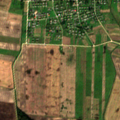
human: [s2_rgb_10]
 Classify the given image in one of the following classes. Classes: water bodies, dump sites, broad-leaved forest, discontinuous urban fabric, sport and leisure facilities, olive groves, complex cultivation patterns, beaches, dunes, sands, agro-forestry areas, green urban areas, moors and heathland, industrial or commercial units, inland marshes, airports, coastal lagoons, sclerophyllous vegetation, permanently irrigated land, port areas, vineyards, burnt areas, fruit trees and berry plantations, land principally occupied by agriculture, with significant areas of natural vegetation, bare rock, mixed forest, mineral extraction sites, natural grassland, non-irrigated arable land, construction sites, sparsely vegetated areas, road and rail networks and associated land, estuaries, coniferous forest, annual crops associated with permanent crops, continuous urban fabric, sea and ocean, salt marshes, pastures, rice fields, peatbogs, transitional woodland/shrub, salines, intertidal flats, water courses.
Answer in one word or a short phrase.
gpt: discontinuous urban fabric, non-irrigated arable land, complex cultivation patterns